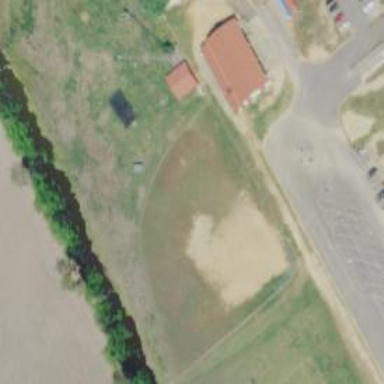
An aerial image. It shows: Baseball pitch for leisure and sports activities.